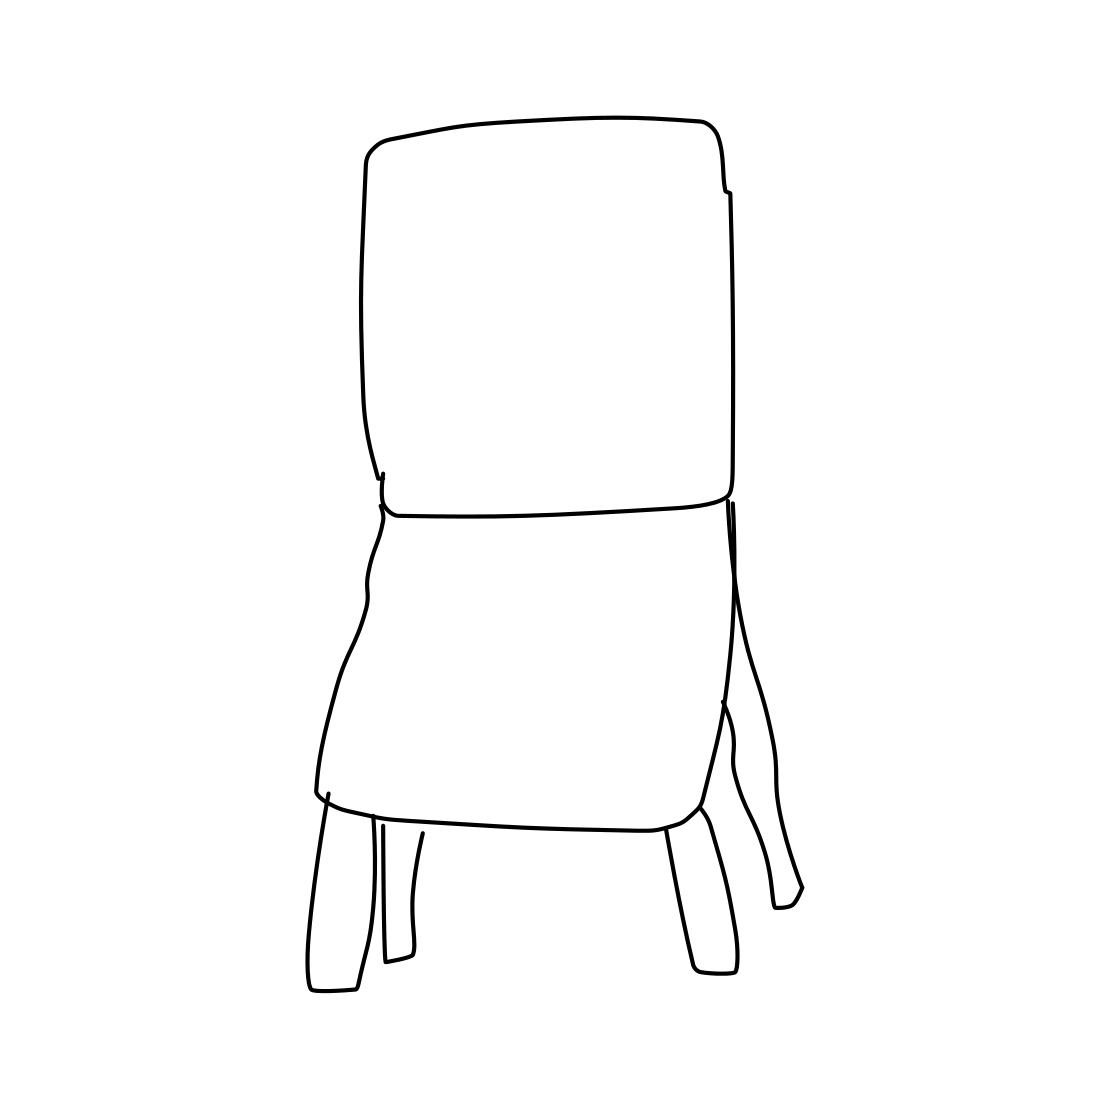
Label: chair